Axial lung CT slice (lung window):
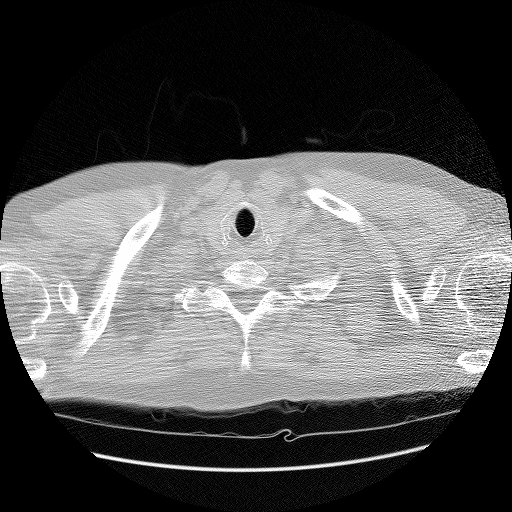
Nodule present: no